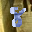
Label: 8